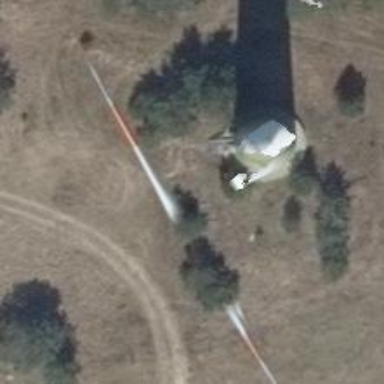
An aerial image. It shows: Wind generator powered by horizontal axis wind turbine.